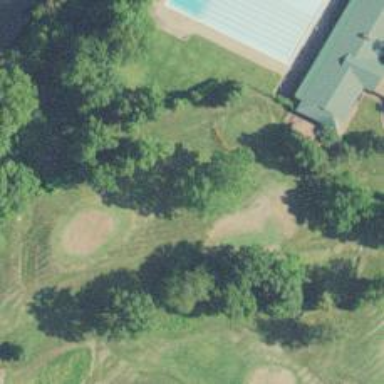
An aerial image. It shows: View of golf hole.